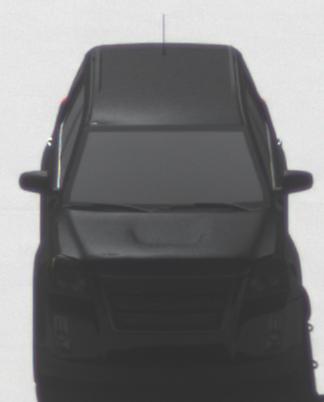
Make: GMC
Model: Terrain
Detailed model: Gen. 1
Model produced from: 2009
Model produced until: 2017
Doors: 5
Color: black
Road condition: dry road
Daytime: midday
Contrast: high contrast